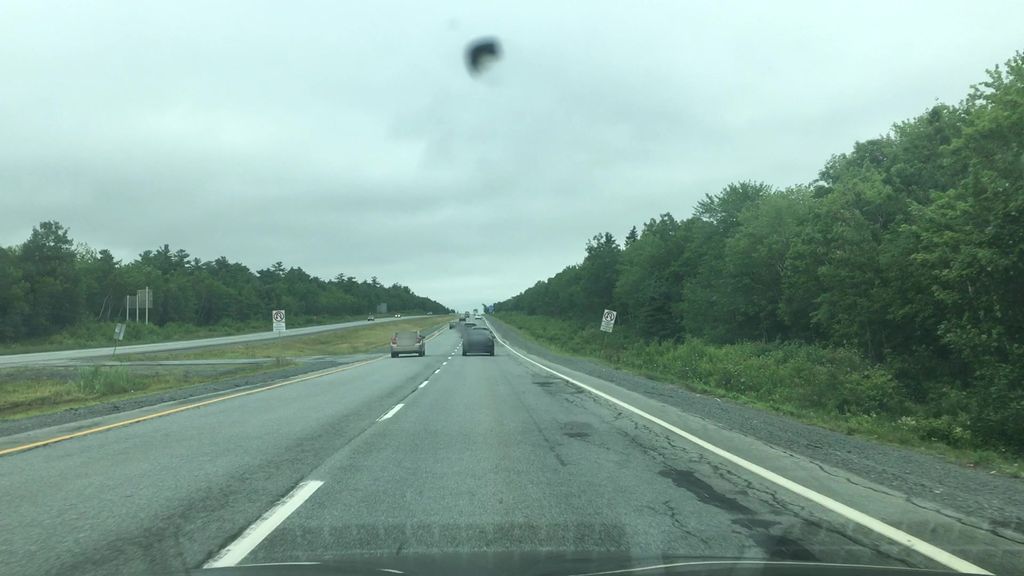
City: halifax